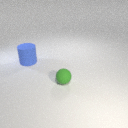
large blue rubber cylinder behind small green rubber sphere